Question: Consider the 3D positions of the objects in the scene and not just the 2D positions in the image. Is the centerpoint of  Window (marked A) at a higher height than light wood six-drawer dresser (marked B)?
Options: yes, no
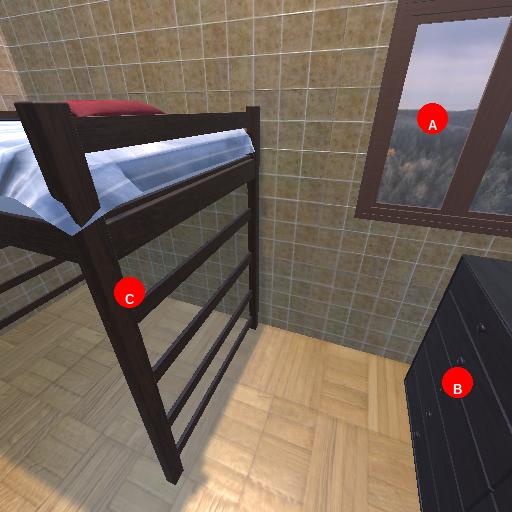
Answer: yes